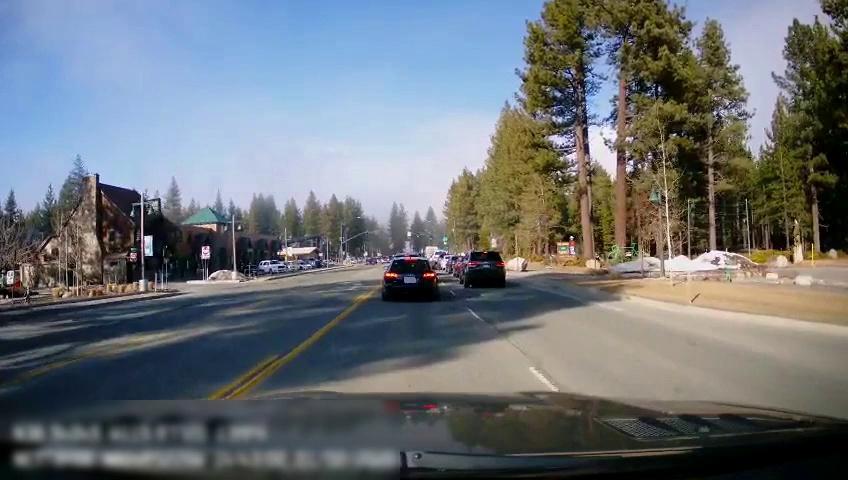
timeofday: Day
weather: Sunny
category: Drivable Space
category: Vehicles | SUV
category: Vehicles | Car
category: Vehicles | SUV
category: Vehicles | Car
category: Vehicles | Car
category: Lanes | Opposite Lane
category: Lanes | Current Lane
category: Lanes | Current Lane
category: Lanes | Alternate Lane
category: Traffic | Signs